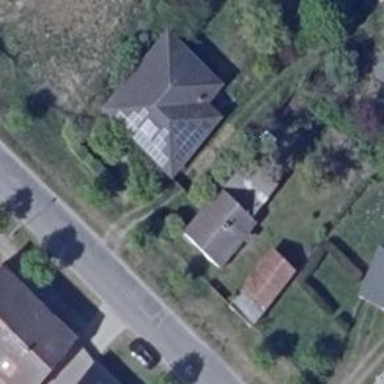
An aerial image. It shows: Solar photovoltaic panel generator producing electricity in small installation.